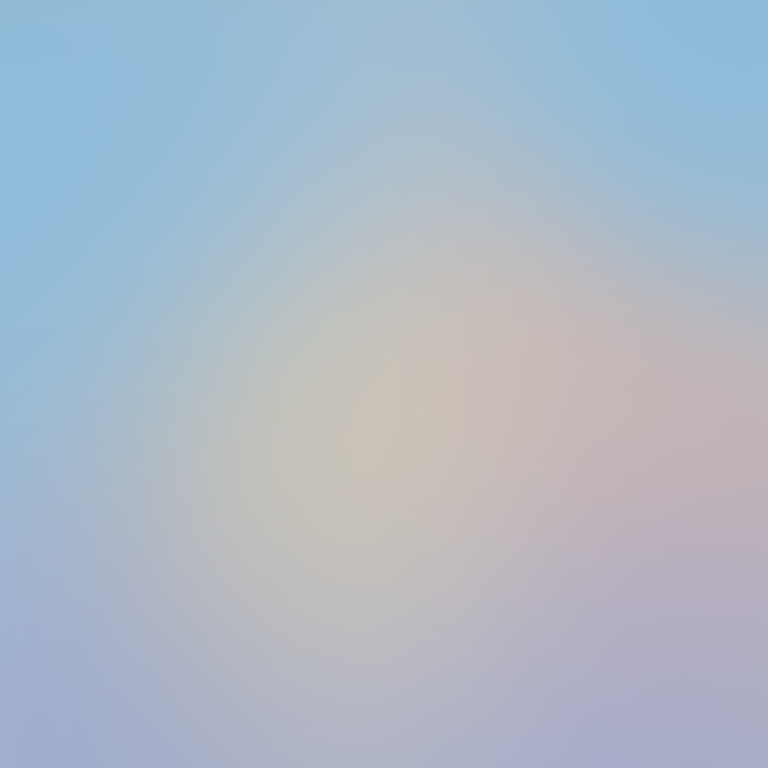
Abstract light effect, smooth gradient from soft blue to warm beige, calm atmosphere, diffuse light, no room, no furniture, no objects.